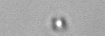
Label: nanoplankton_mix